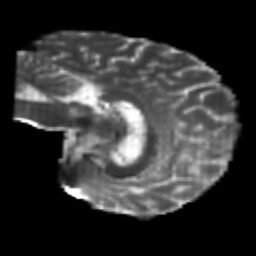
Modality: T2w
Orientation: sagittal
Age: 22
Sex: male
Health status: healthy
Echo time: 0.074 s